Question: I want to have a dialog with only 3 buttons. I am coding in C# as well and there I can assign a DialogResult (OK, CANCEL, ABORT and many more)
What I want to ask: Is there a way to do this? I guess code from my side is not helpful.
I guess the pressed button is not difficult, but to wait till the frame has been closed.
I will write a pseudo-code what I want to achieve anyway. I am looking forward to hear your tips.
'''
public int showDialog() {
pack();
setVisible(true);
waitForFirstClick()
return pressedButton == a? 0 : pressedbutton == b ? 1 : 2;
}
'''
What I am looking is the equivilent to C# showDialog() <URL>

When I click on one button I want to close it and I want to customize it like hell if I want (you know, it's not about the 3 buttons, but also gaining knowledge.... I want to do such things I do in C# for years in java as well)
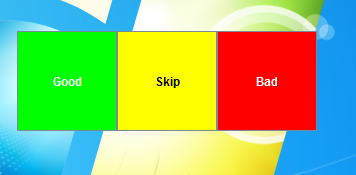
Answer: This type of dialog/buttons is not supported by JOptionPane, but you can create a custom dialog to implement your behaviour. Use undecorated JDialog, GridLayout (1 row and 3 columns) and 3 or 4 buttons without border.